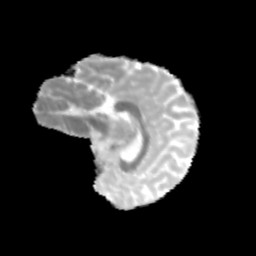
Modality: MD
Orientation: sagittal
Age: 11
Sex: female
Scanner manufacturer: siemens
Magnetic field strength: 3 T
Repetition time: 3.8 s
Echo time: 0.07 s